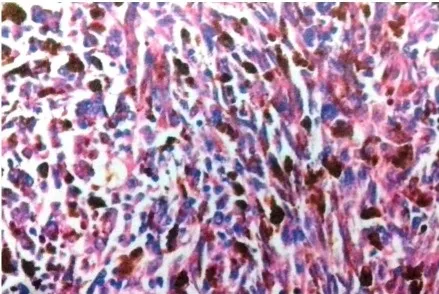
Histopathology demonstrating choroid tissue infiltration by a tumour arranged in sheets and fascicles with elongated spindle-shaped vesicular nuclei with prominent nucleoli and abundant melanin pigment (hematoxylin and eosin, original magnification 300x).
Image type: pathology (h&e)